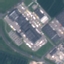
Land use / land cover: Industrial